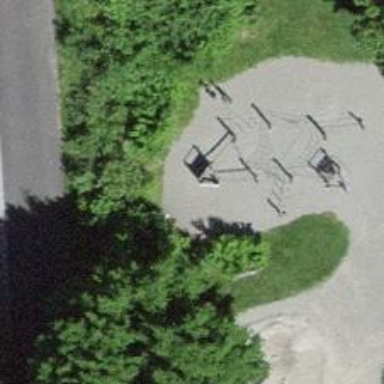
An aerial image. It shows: Playground featuring climbing frame.